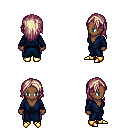
a pixel art fantasy rpg character, female body template, human, dark skin, blue robe, magenta pants, white blonde long hairstyle, gold boots, four views (front, back, left, right), 2x2 character sprite sheet, small pixel art, hard edges, no anti-aliasing